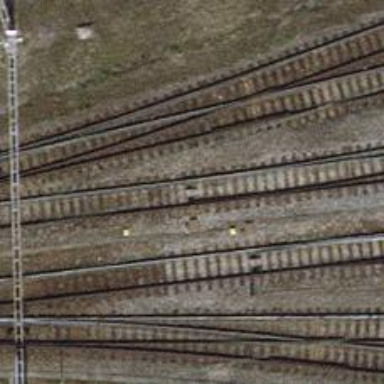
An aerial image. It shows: Railway switch.